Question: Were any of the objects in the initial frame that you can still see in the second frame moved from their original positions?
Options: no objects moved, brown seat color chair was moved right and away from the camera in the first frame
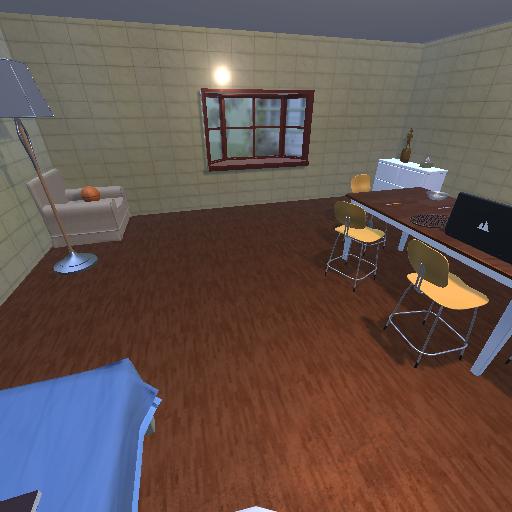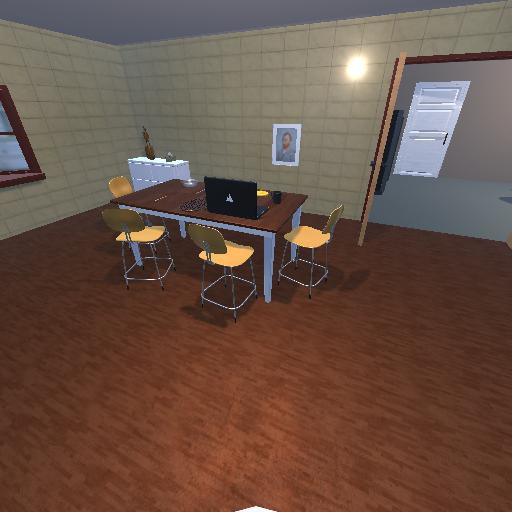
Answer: no objects moved